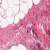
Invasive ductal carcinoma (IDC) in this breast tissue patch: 0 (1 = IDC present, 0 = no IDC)